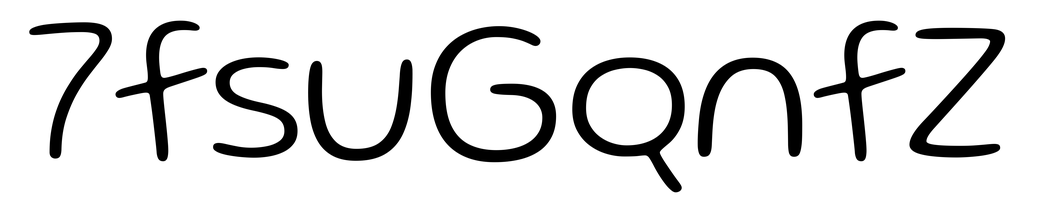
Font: Gluten_ExtraLight